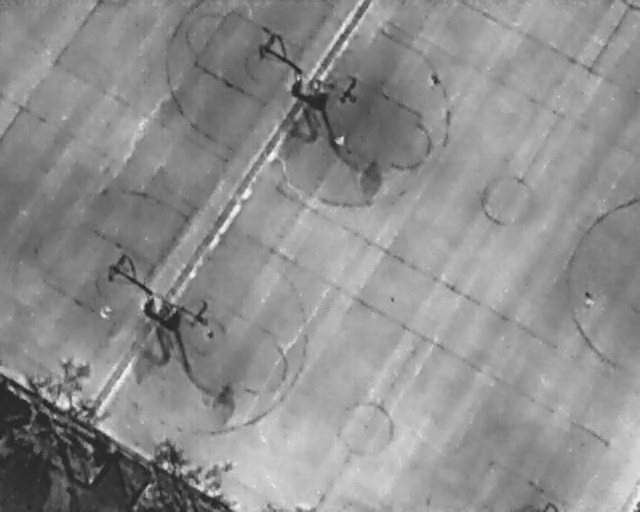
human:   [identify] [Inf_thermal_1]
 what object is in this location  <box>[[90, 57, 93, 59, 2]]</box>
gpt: <ref>1 medium person at the right</ref>

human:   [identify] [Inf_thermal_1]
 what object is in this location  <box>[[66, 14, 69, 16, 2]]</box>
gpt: <ref>1 small person at the top</ref>